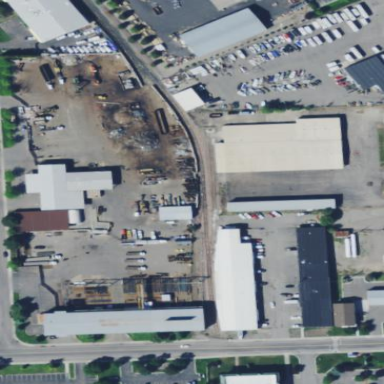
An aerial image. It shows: Industrial area.